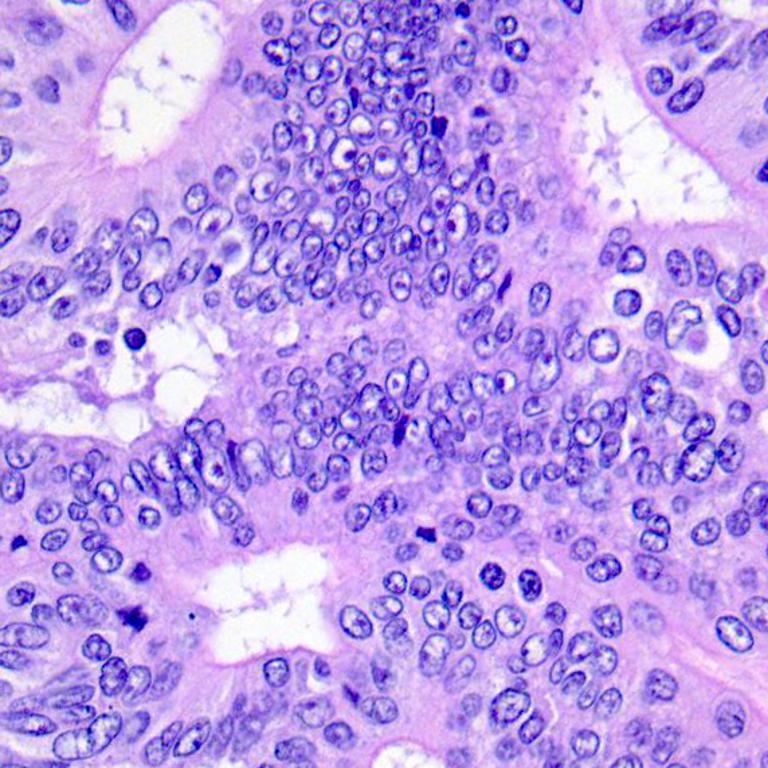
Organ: colon
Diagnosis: adenocarcinomas